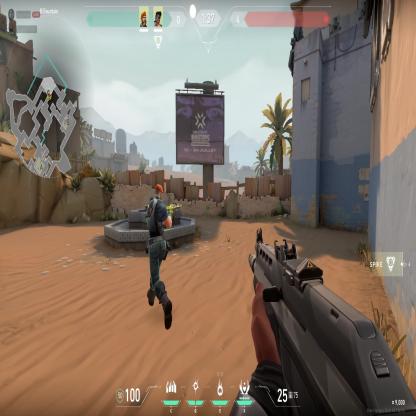
Label: teammate